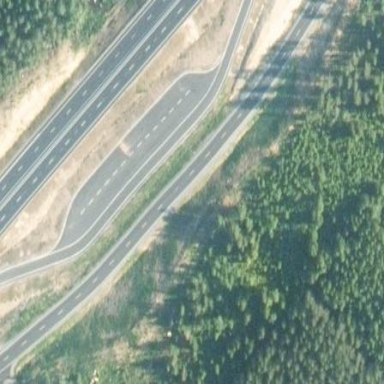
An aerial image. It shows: Rest area along the road.